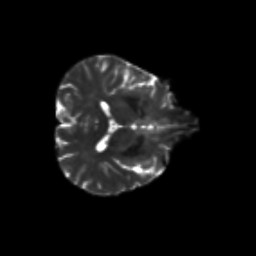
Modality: T2w
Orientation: axial
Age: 59
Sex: female
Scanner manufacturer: siemens
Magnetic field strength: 3 T
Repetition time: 8.6 s
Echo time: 0.095 s